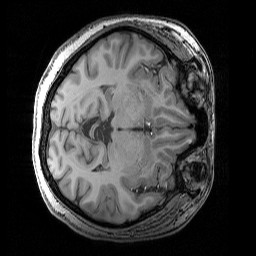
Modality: T1w
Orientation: axial
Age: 24
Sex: female
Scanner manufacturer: siemens
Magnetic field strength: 3 T
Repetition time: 2.3 s
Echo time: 0.00344 s